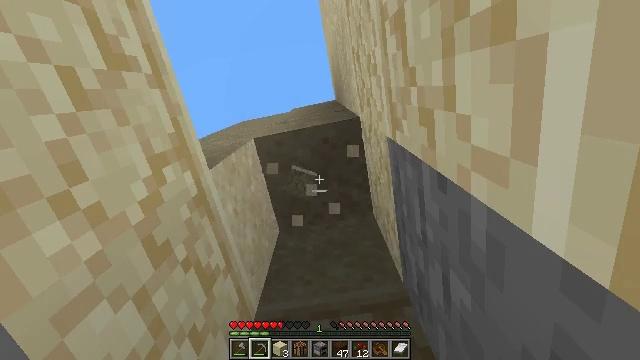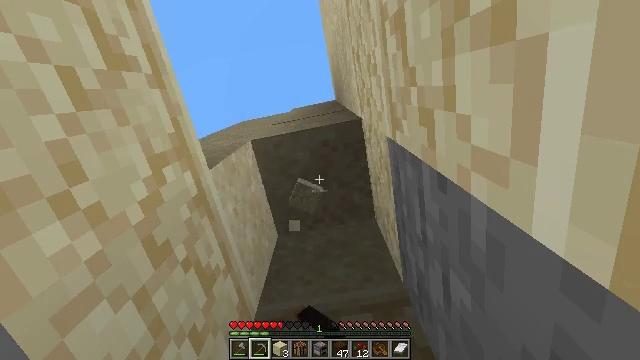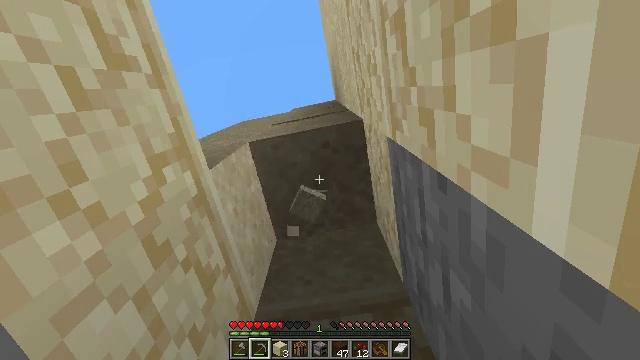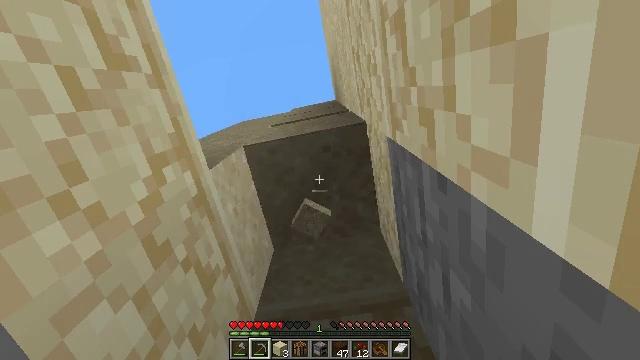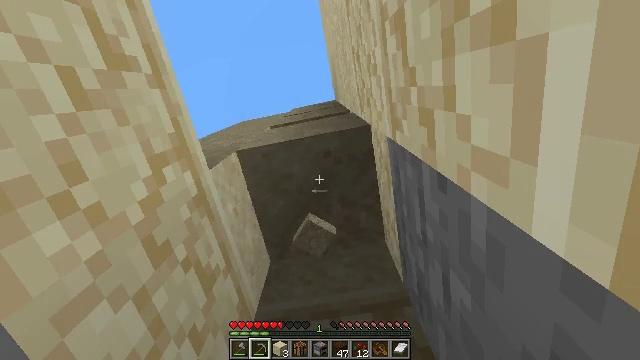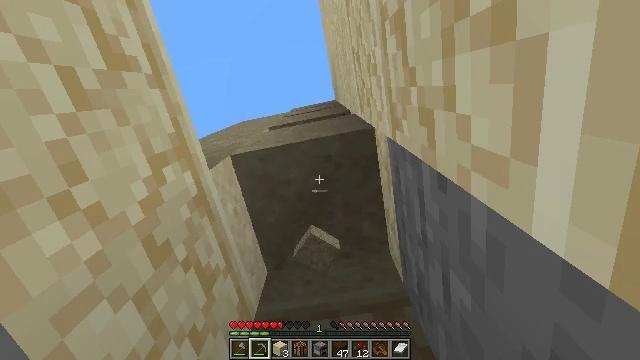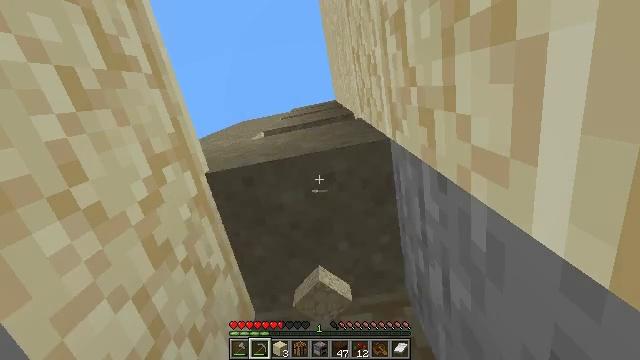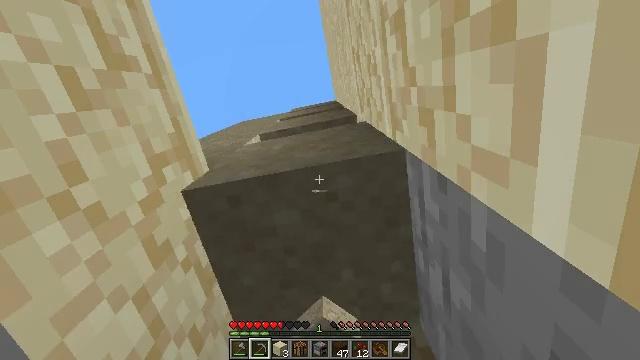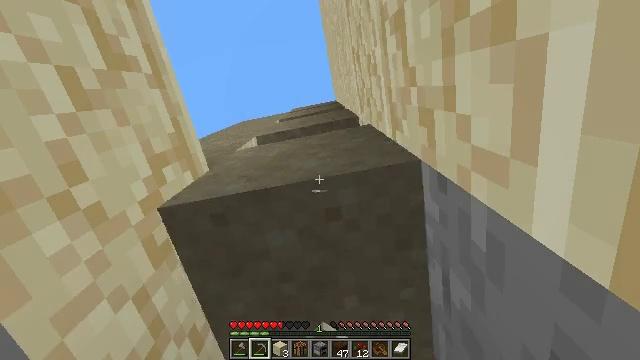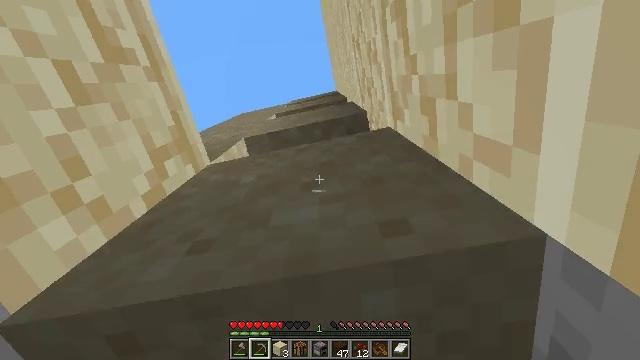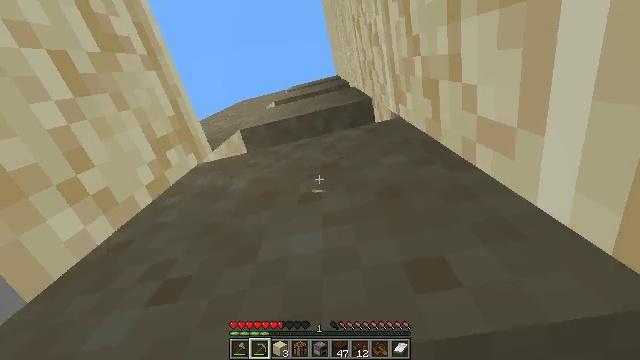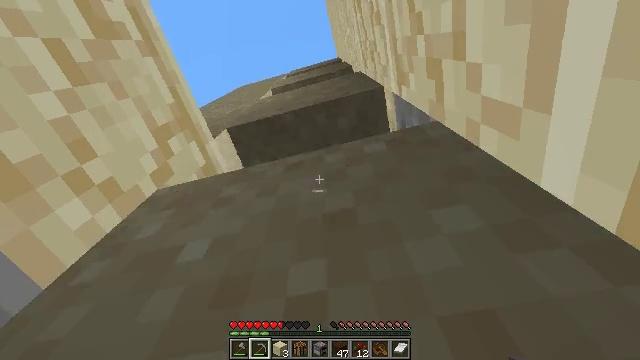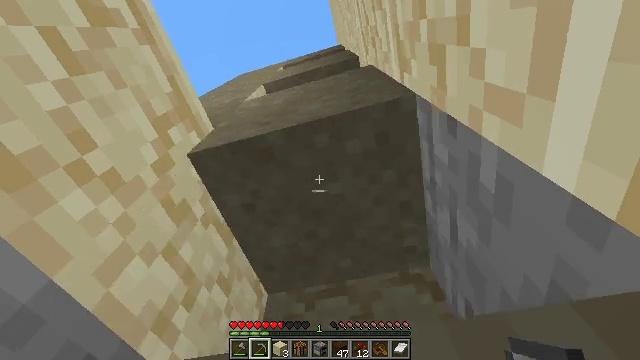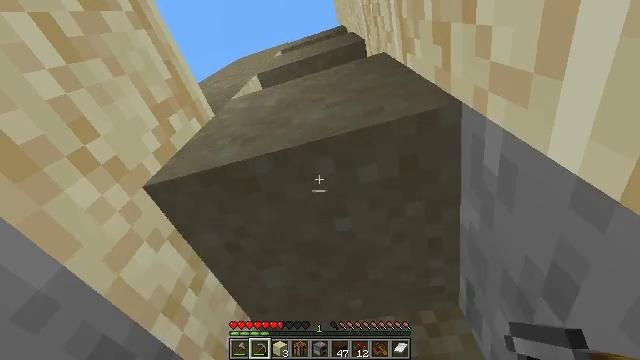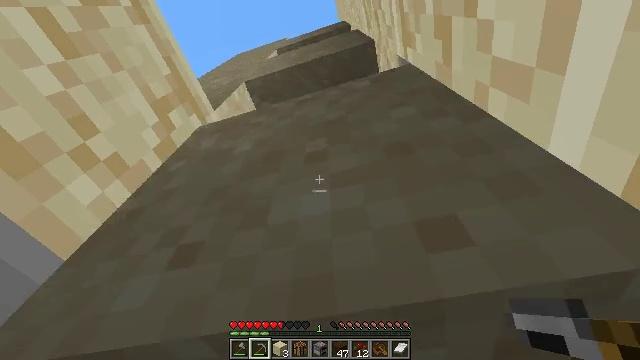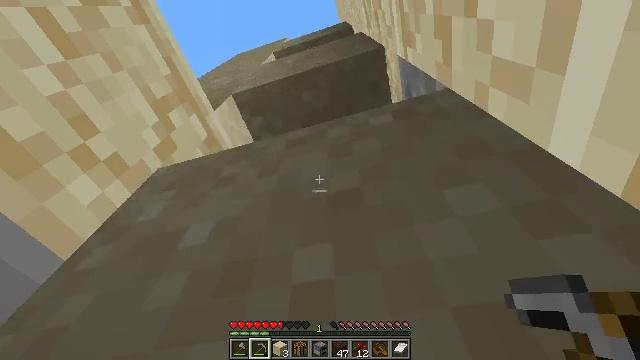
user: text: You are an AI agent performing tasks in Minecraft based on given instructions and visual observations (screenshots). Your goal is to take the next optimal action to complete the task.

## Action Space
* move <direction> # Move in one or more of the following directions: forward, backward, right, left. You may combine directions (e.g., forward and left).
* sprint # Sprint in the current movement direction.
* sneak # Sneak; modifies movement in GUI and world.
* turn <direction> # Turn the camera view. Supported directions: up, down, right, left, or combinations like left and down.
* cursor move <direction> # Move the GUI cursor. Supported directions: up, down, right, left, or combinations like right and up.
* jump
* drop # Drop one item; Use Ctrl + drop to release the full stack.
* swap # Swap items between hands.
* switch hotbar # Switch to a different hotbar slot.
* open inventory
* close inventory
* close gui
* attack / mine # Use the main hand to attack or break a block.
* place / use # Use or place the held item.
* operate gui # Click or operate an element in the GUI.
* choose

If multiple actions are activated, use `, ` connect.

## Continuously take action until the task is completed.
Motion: motion action
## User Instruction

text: Attack the sandstone to break it.
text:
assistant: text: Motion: no_op
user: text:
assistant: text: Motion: no_op
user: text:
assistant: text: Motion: no_op
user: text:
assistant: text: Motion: no_op
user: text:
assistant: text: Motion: no_op
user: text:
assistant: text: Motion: no_op
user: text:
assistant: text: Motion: no_op
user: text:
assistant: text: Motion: no_op
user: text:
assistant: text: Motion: turn down
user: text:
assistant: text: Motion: turn left and down
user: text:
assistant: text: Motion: turn left and down
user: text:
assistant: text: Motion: turn down
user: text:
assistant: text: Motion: turn left and down
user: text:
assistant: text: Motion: no_op
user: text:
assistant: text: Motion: no_op
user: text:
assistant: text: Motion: no_op
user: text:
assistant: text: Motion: no_op
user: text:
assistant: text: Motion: no_op
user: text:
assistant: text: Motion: no_op
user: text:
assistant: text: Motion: turn right
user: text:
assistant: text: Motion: turn right
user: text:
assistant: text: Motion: turn right
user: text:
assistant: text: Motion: turn right
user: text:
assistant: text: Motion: turn right and up
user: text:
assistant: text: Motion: turn right
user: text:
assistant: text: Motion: turn right
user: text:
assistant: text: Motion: no_op
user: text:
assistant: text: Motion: no_op
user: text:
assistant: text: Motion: turn left and down
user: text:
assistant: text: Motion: turn left